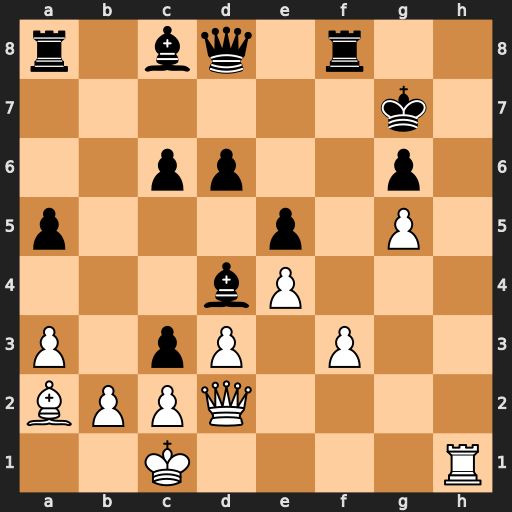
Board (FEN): r1bq1r2/6k1/2pp2p1/p3p1P1/3bP3/P1pP1P2/BPPQ4/2K4R
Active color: w
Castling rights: -
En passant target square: -
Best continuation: Rh7+ Kxh7 Qh2+ Bh3 Qxh3+ Kg7 Qh6#